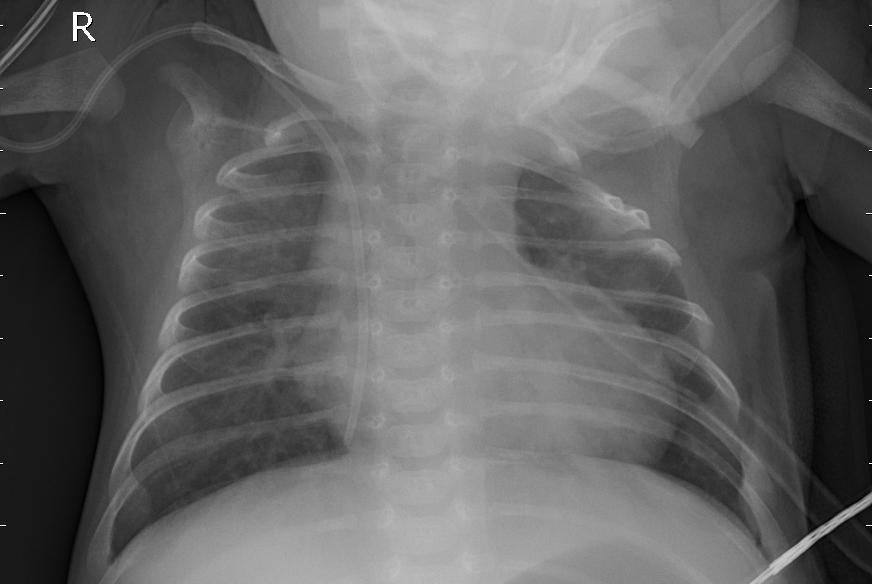
Diagnosis: PNEUMONIA